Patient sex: M
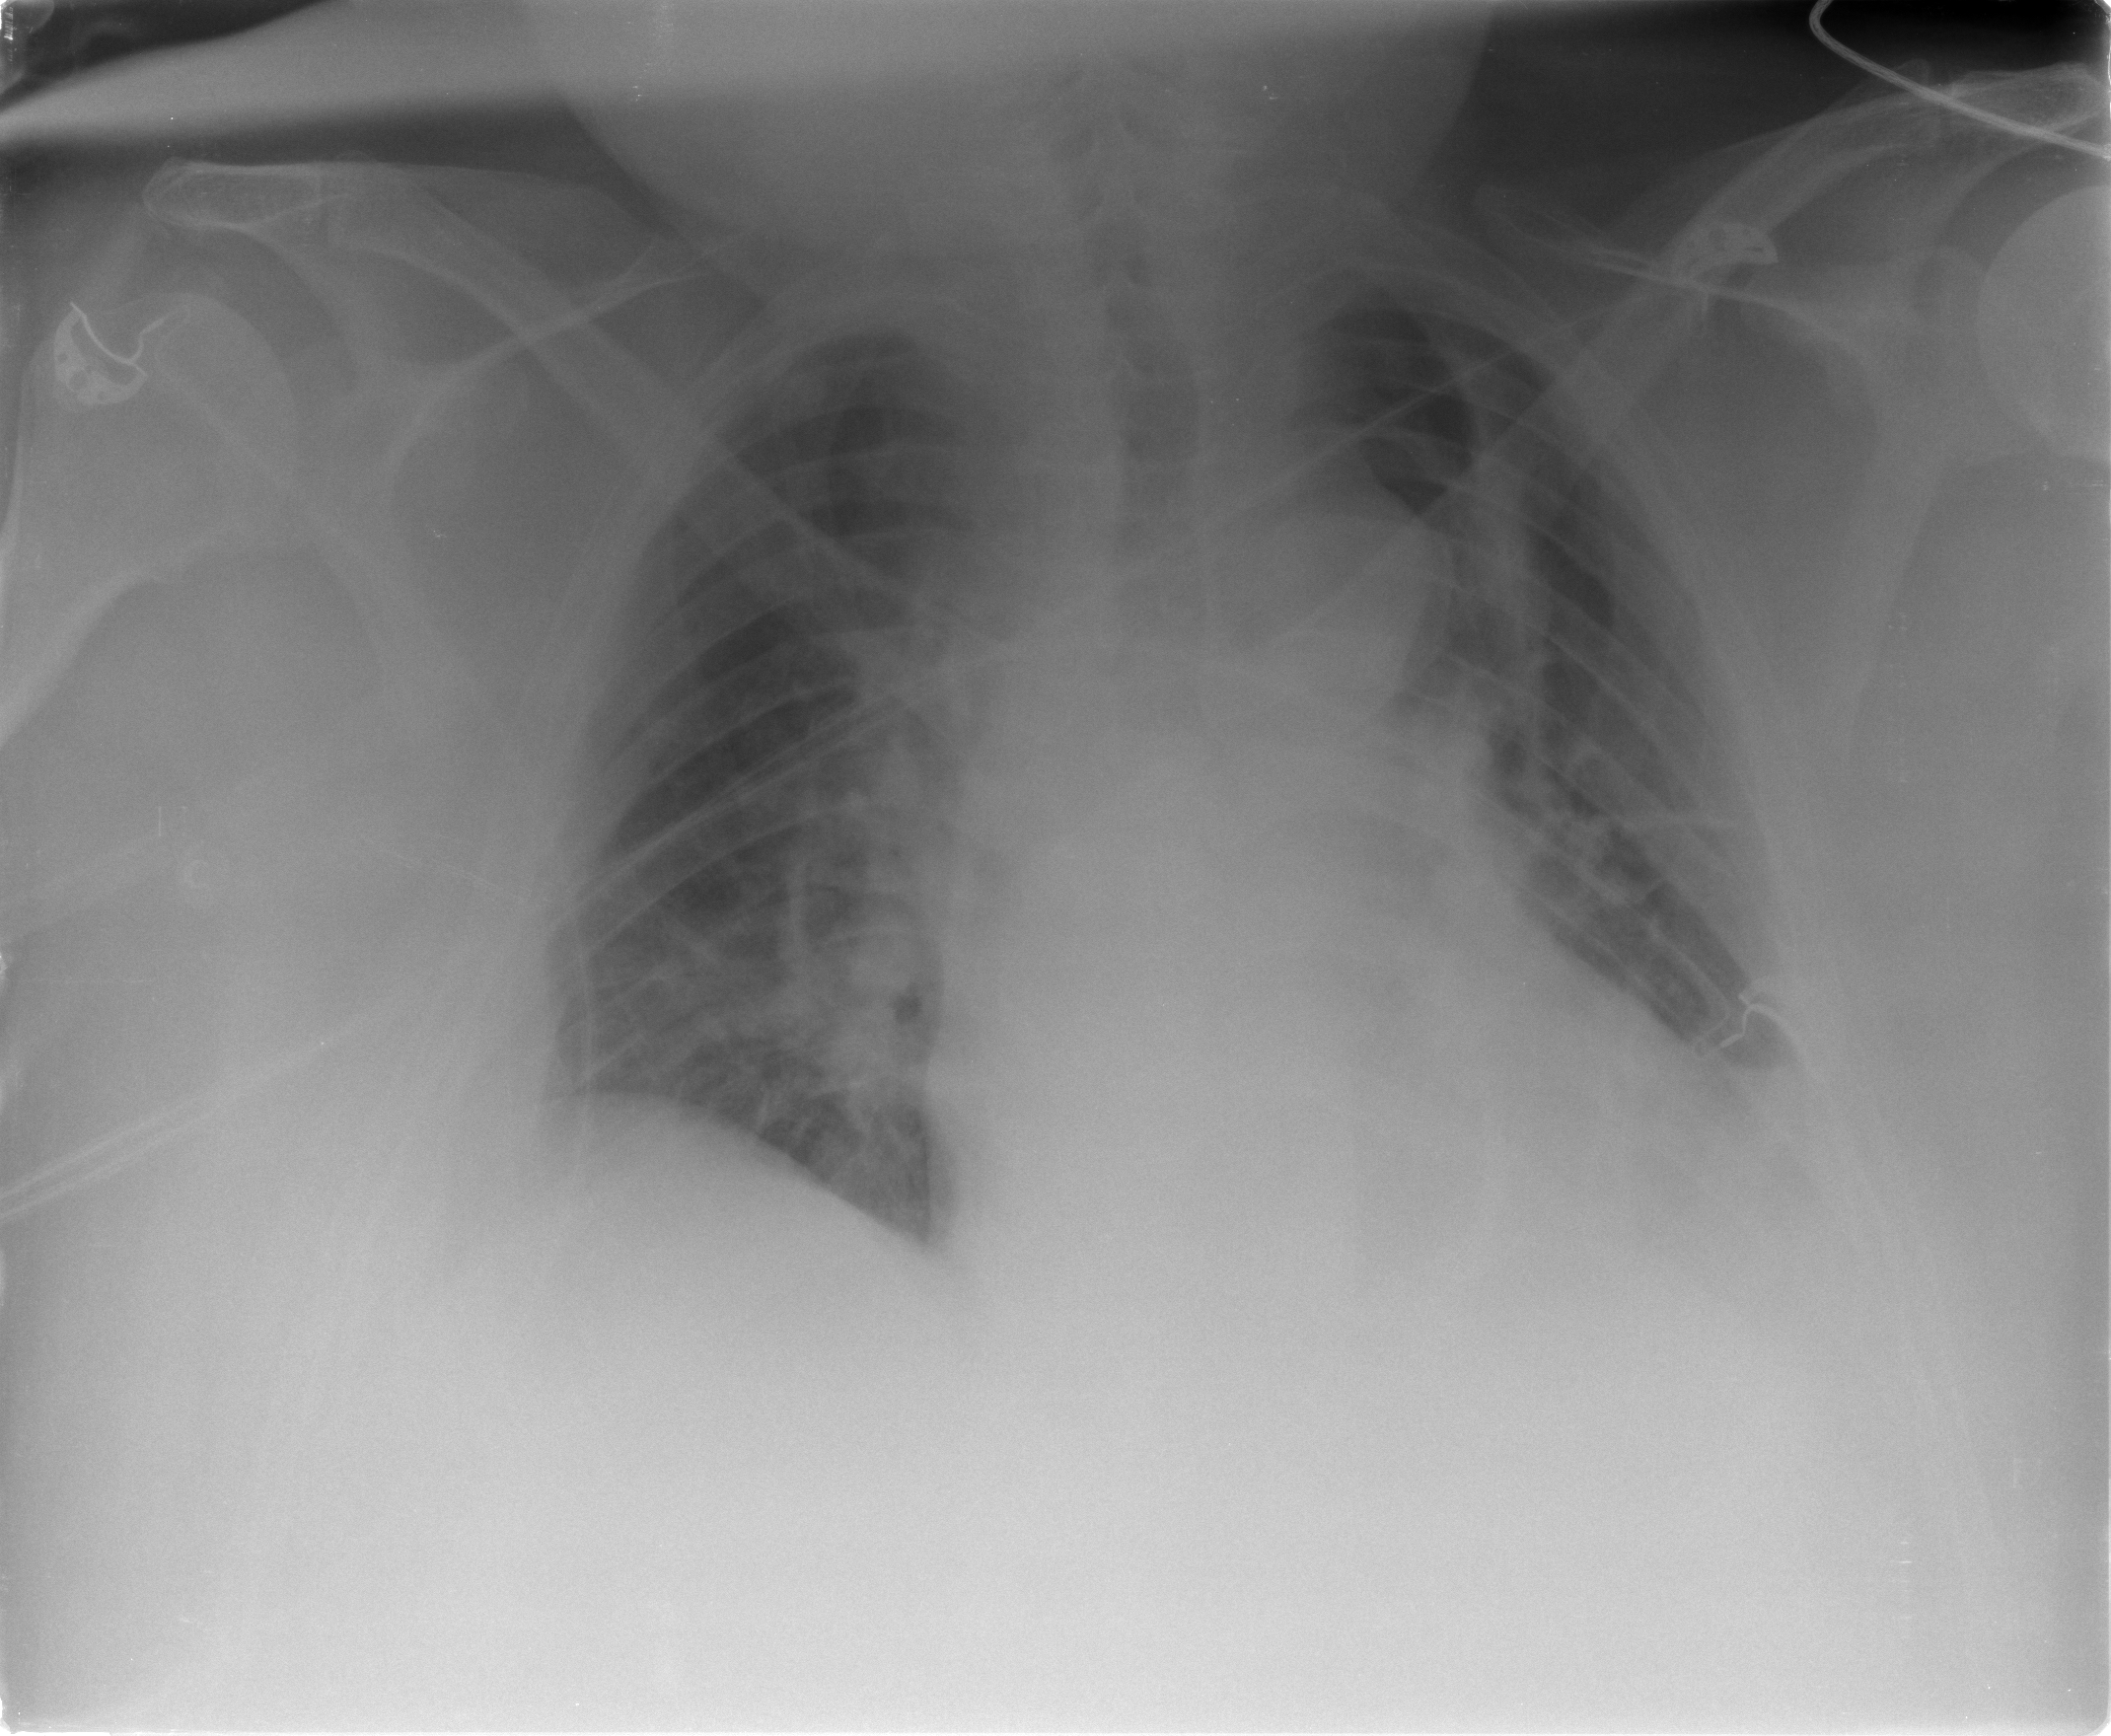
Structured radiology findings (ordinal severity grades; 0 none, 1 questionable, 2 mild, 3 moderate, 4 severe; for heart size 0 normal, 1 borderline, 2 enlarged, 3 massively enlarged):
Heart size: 2
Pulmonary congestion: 0
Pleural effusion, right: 2
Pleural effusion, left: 2
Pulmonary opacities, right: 1
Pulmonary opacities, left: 0
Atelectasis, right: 2
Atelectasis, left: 2